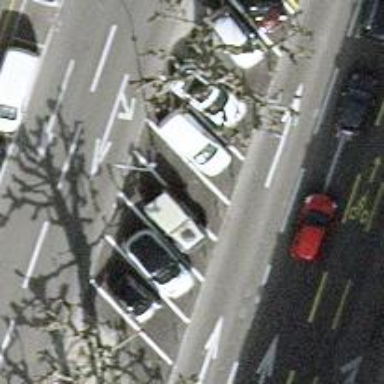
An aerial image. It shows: Avenue of trees.